Brain MRI, t1w sequence, axial 2D slice.
Patient: age 44, sex M, weight 78 kg, height 1.76 m
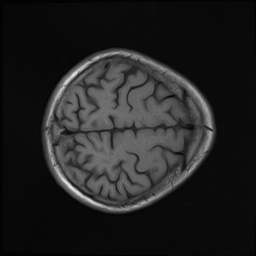